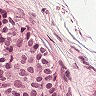
Metastatic tissue present: yes